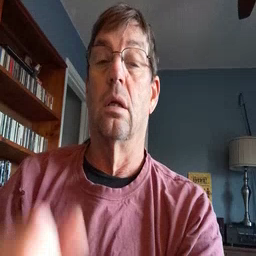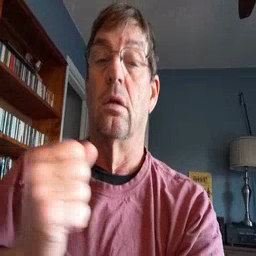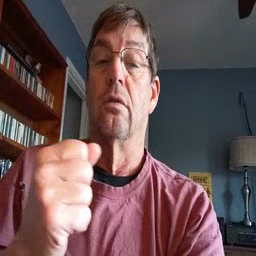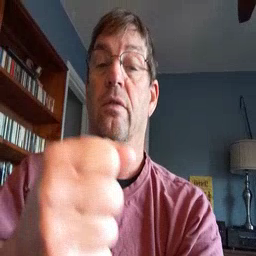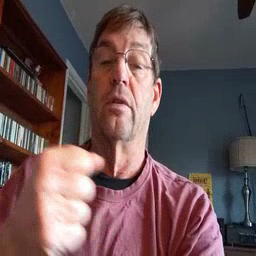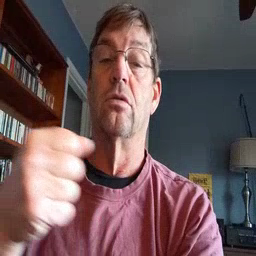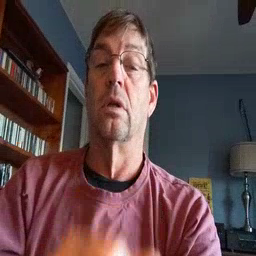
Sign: refrigerator